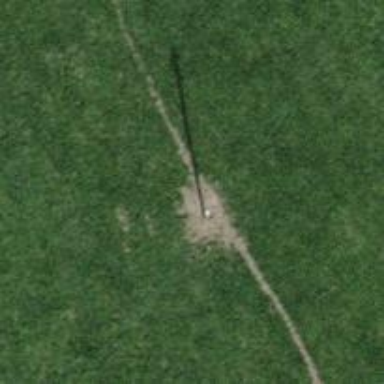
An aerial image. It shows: Power pole.